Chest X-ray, AP view. Patient: 21 years old, sex M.
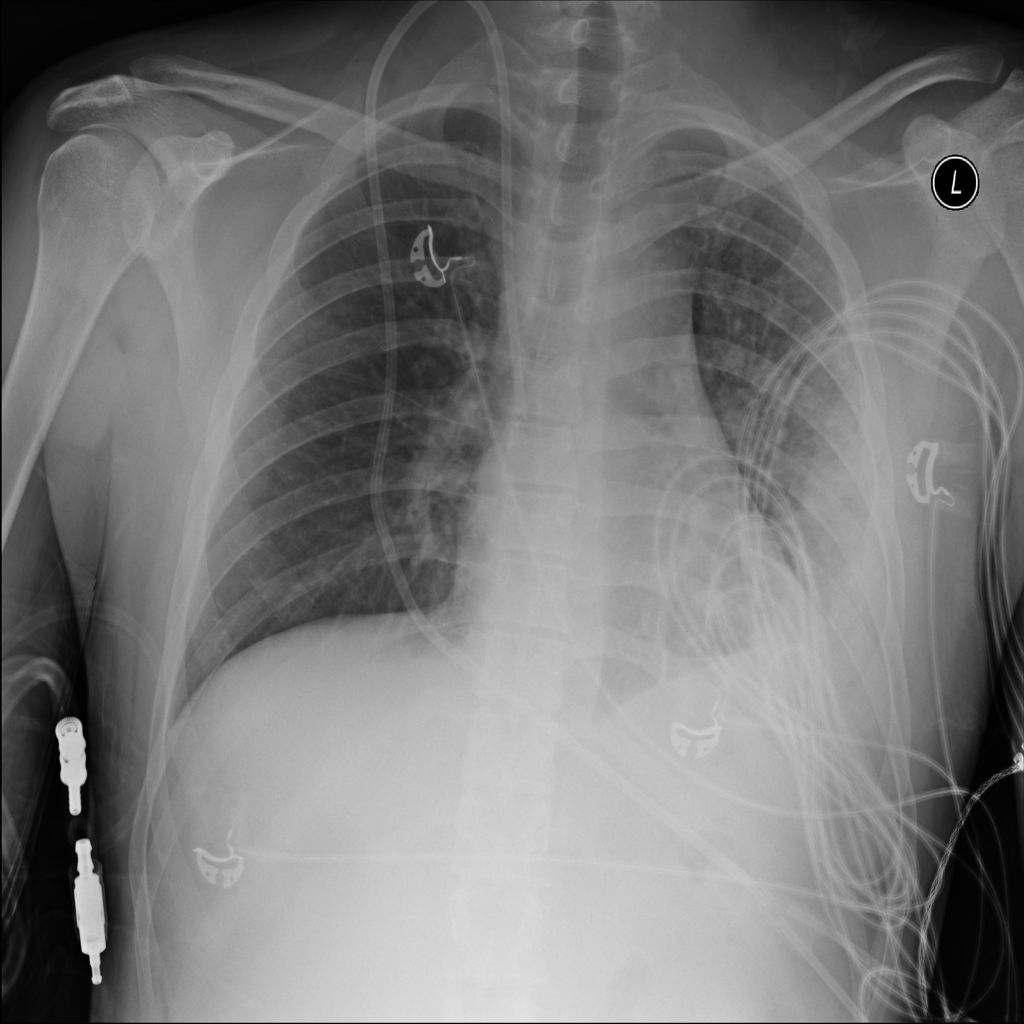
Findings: Infiltration